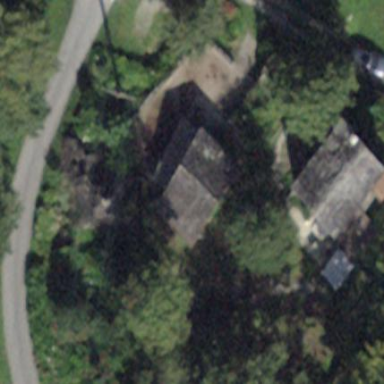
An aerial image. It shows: Cabin is depicted in the image.